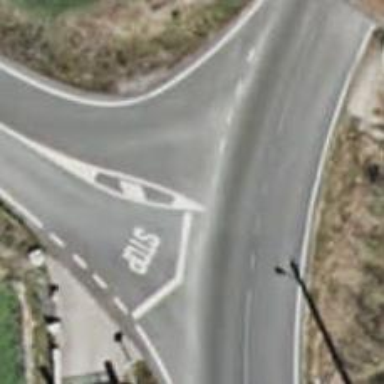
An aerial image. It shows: Stop road.